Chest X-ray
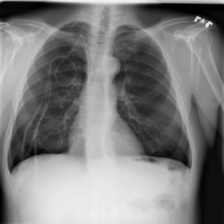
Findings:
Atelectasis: negative
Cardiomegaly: negative
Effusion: negative
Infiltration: positive
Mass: negative
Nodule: negative
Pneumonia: negative
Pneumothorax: negative
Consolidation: negative
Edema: negative
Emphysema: negative
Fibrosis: negative
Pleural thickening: negative
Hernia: negative